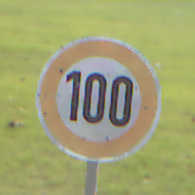
Verkehrszeichen: Geschwindigkeit100
Umgebung: Outdoor, Suburban
Tageszeit: SunriseSunset
Wetter: PartlyCloudy
Licht: Natural
Jahreszeit: NotSpecified
Kontrast: MediumContrast